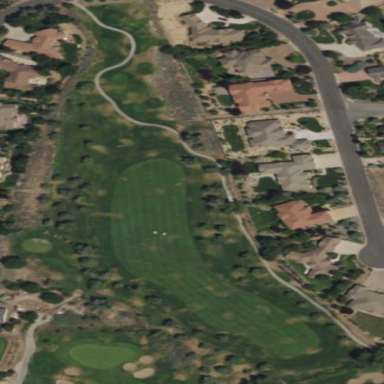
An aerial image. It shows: Rough grassy area used for golf.